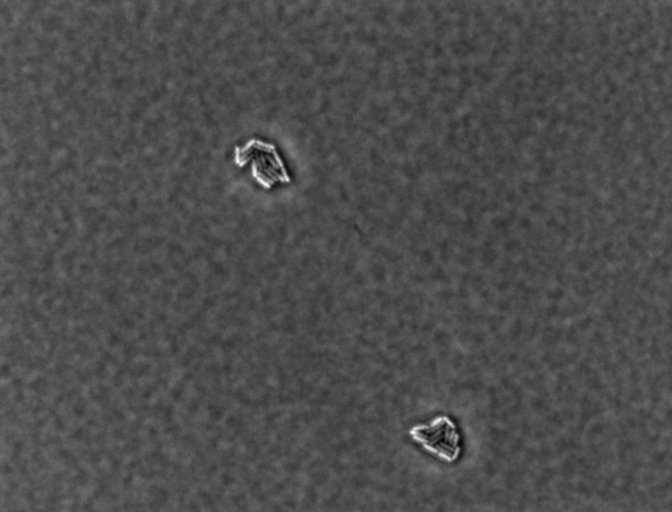
Phase contrast microscopy, 60x objective, 3 h incubation